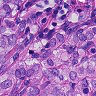
Metastatic tissue present: yes